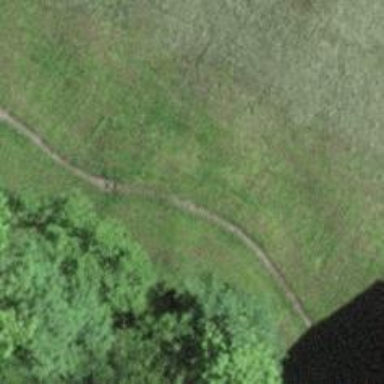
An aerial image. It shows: Gravel path with excellent visibility for trails.